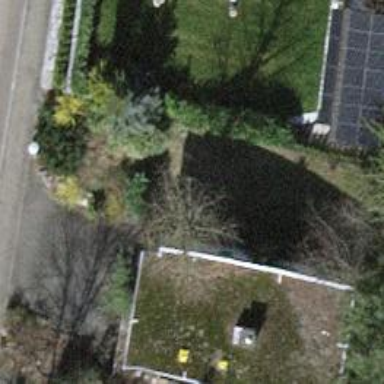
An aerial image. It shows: View of roof of building.